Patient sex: M
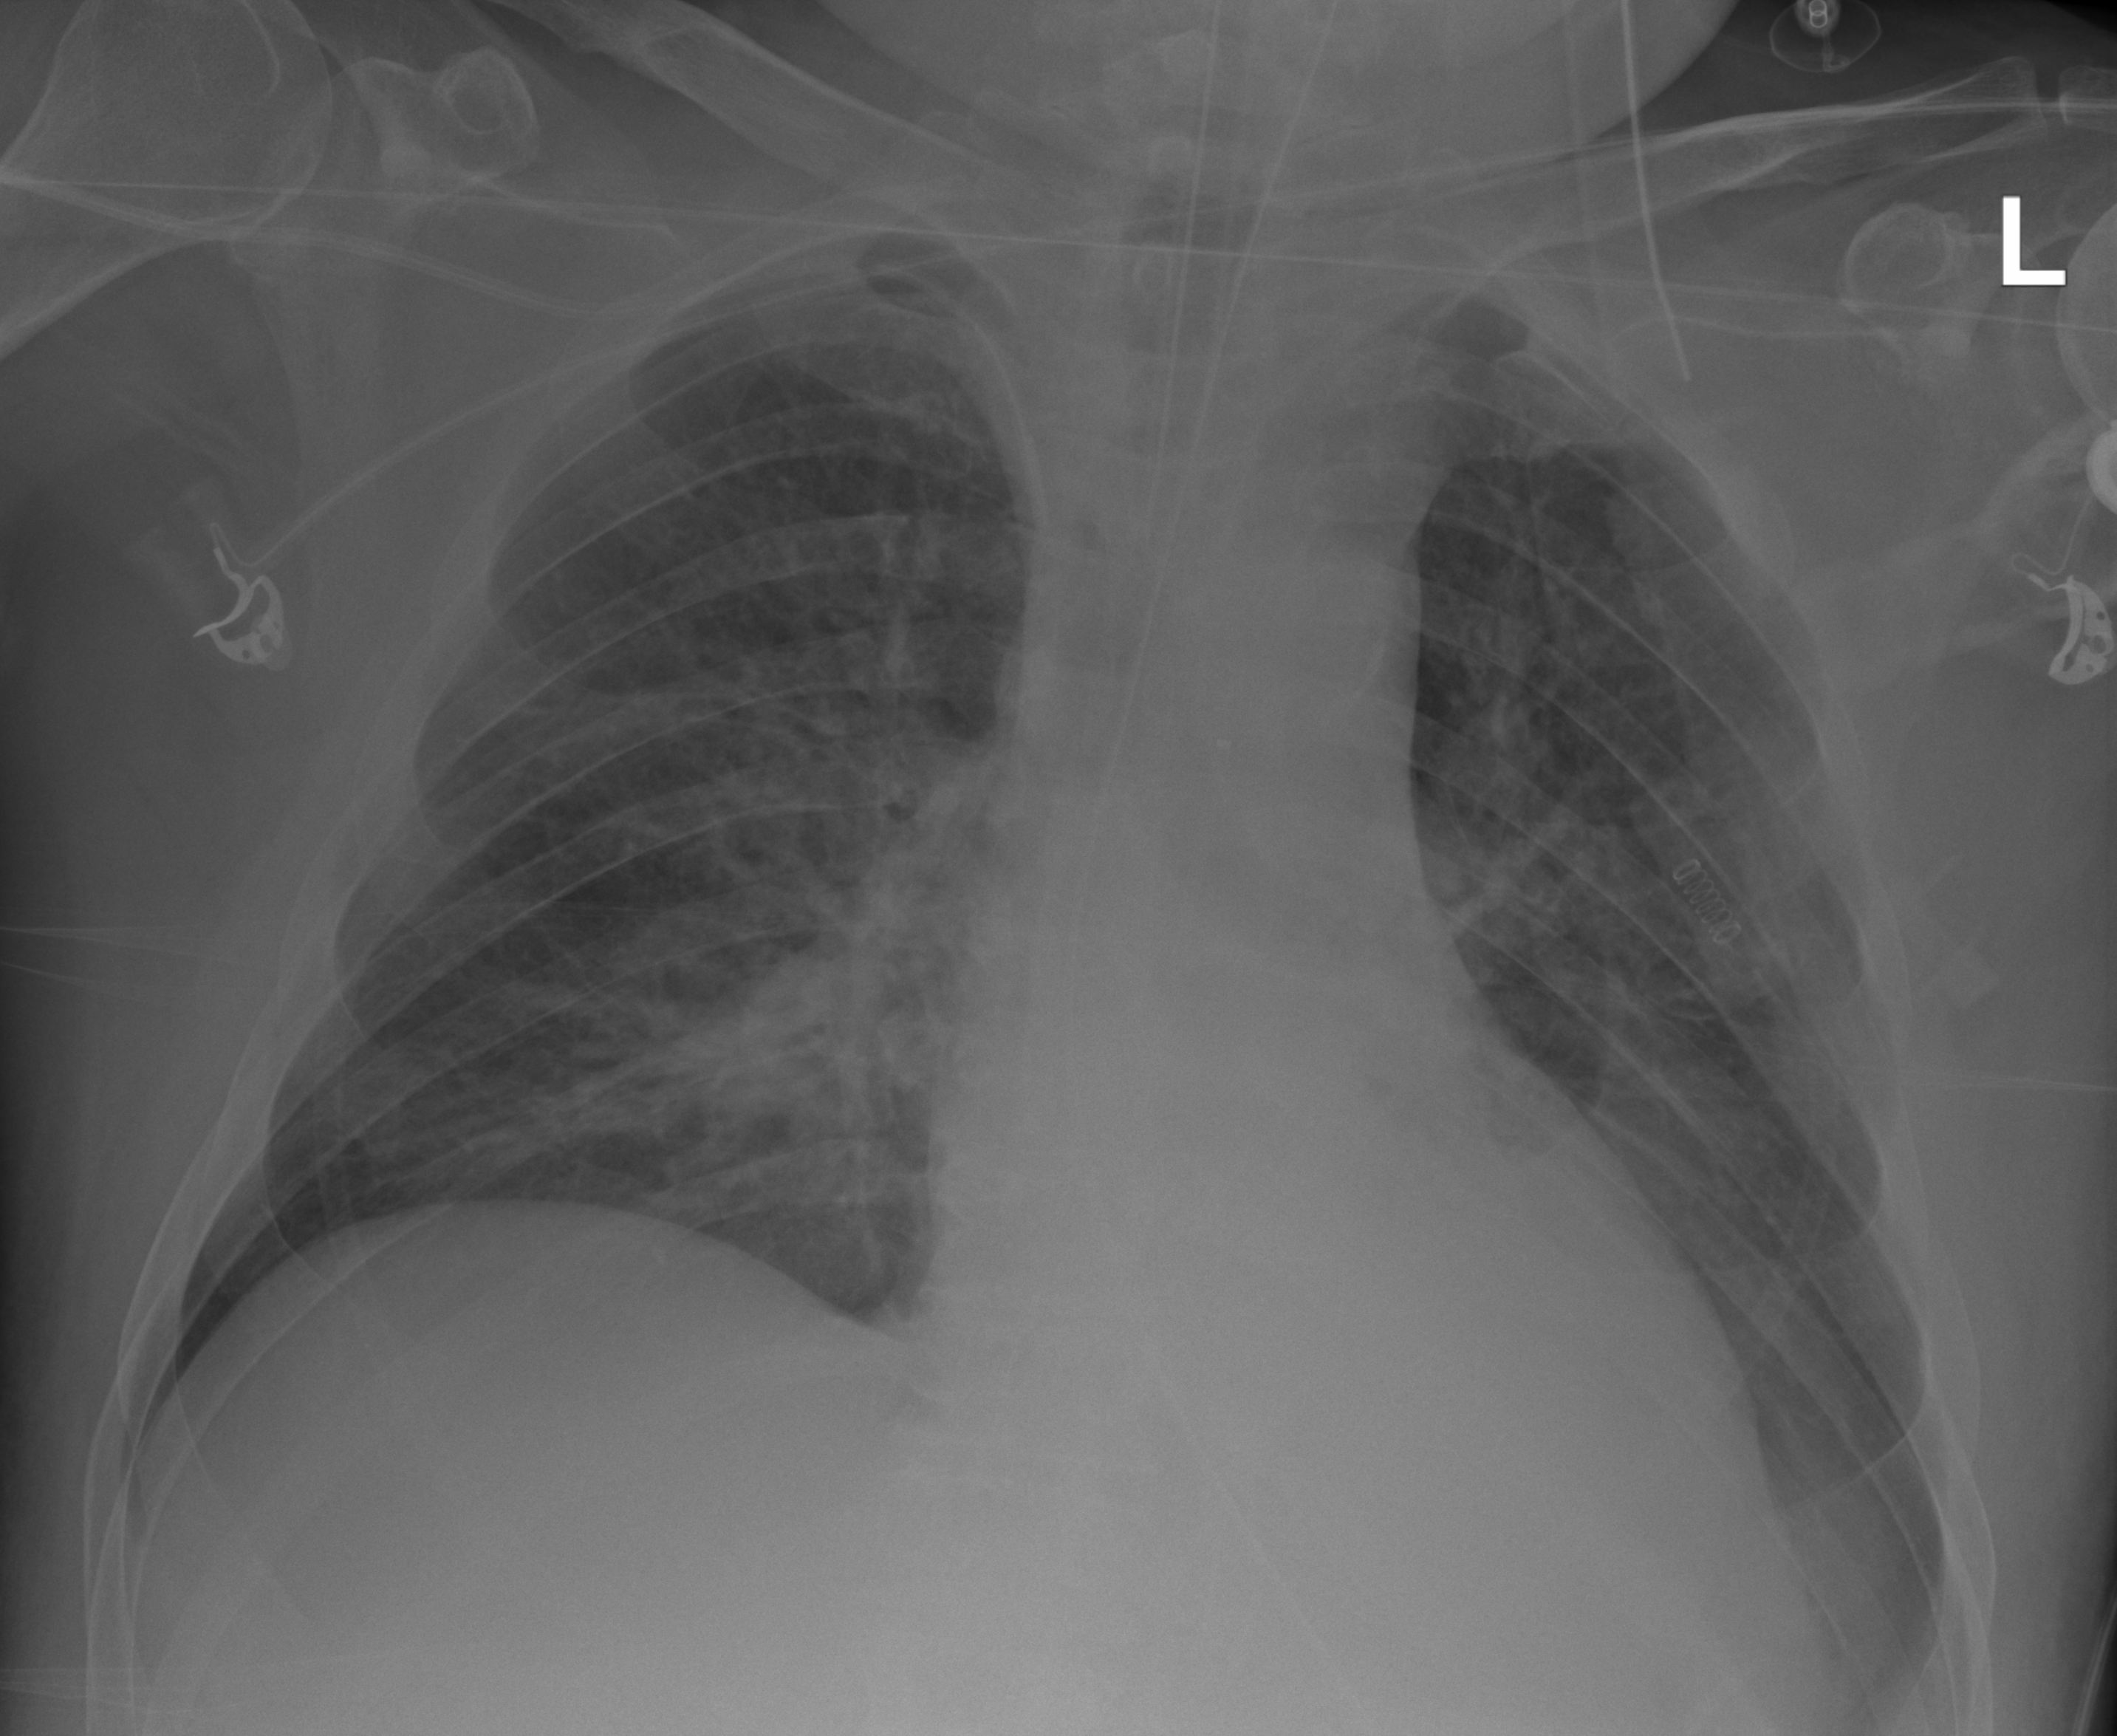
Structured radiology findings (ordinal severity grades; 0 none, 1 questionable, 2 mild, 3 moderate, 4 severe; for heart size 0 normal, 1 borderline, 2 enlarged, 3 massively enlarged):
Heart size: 0
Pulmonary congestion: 2
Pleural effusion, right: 0
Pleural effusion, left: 2
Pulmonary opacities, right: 2
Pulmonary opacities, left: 0
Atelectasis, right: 2
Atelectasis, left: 2